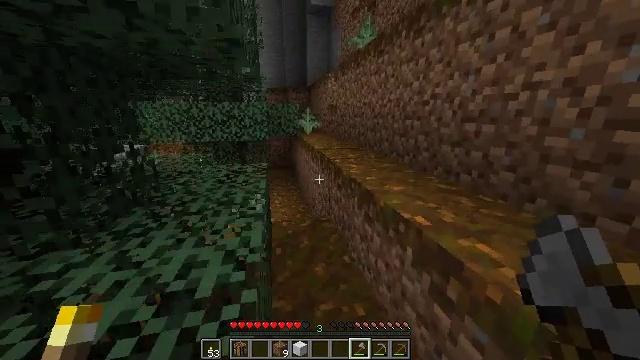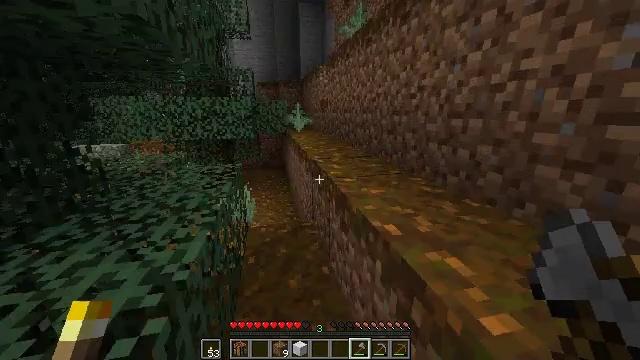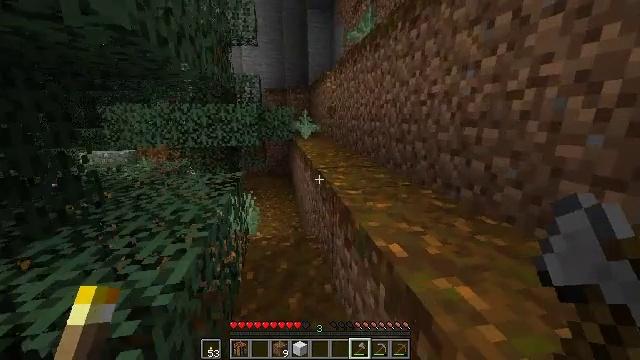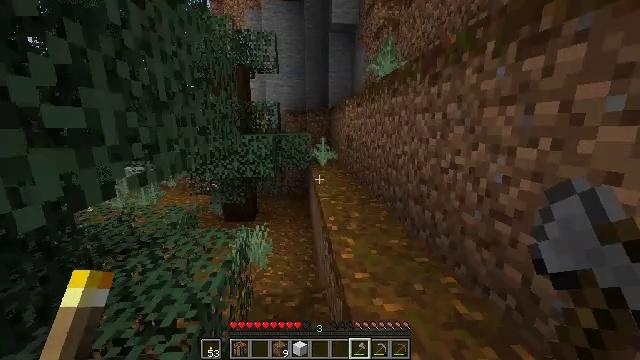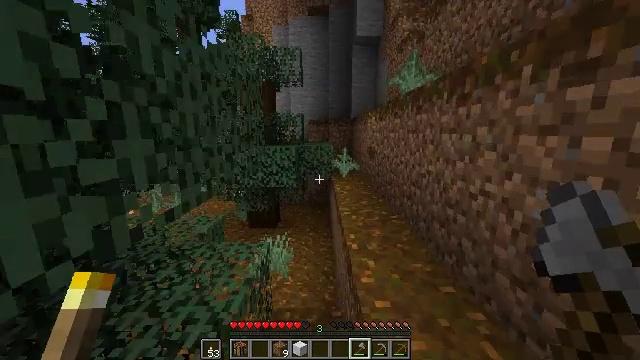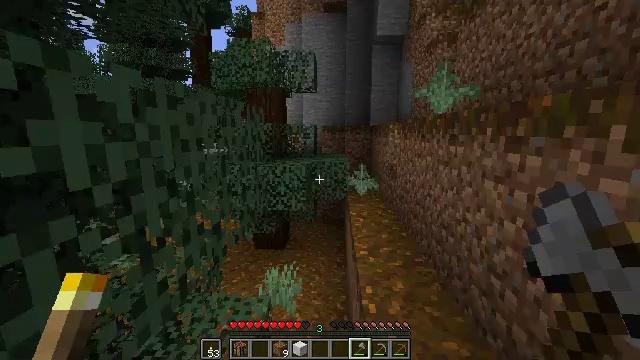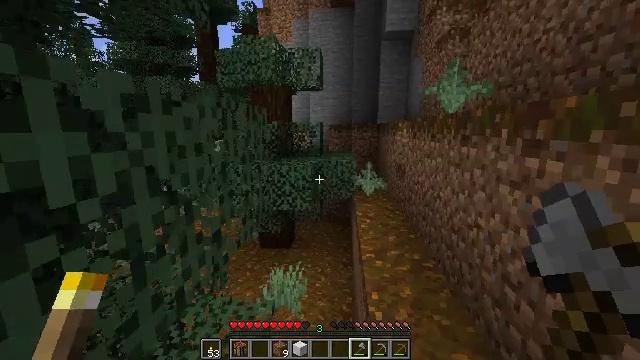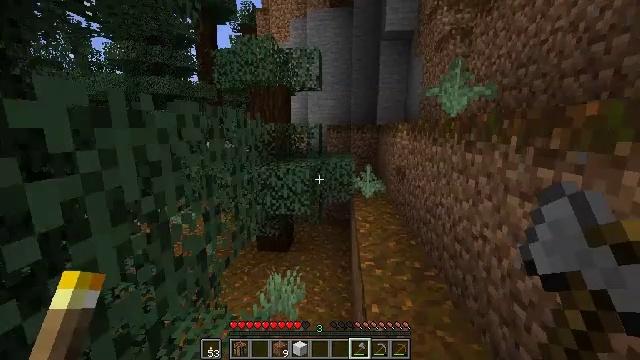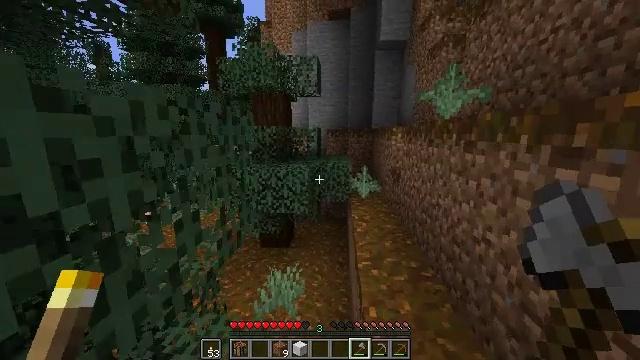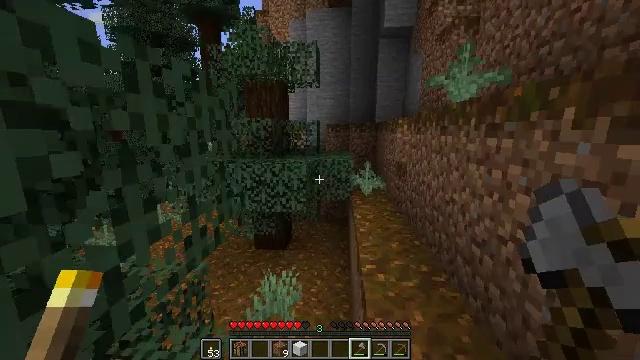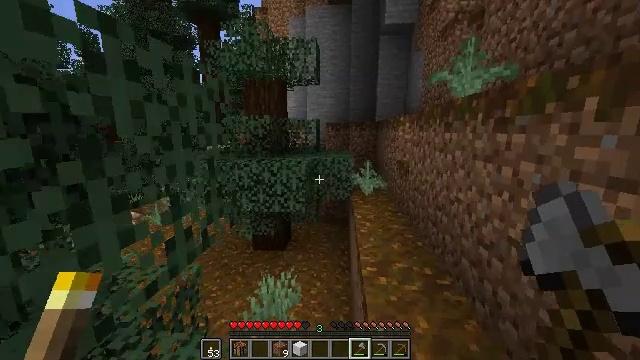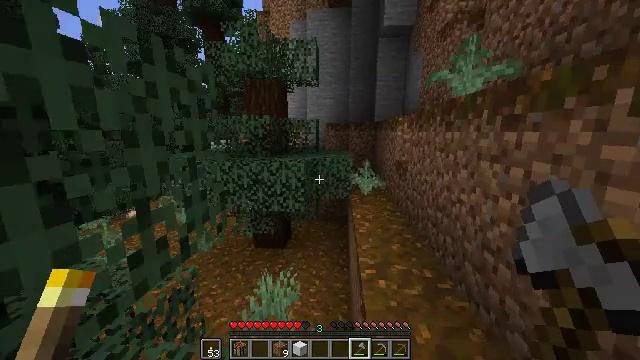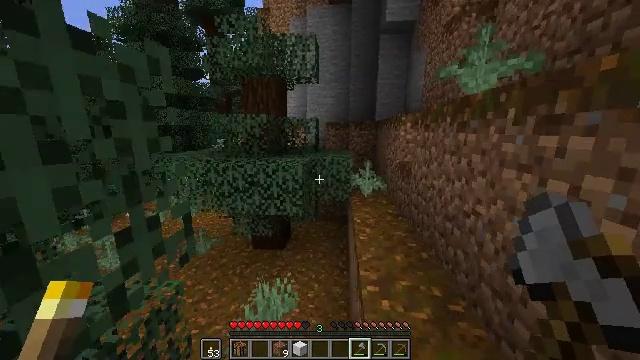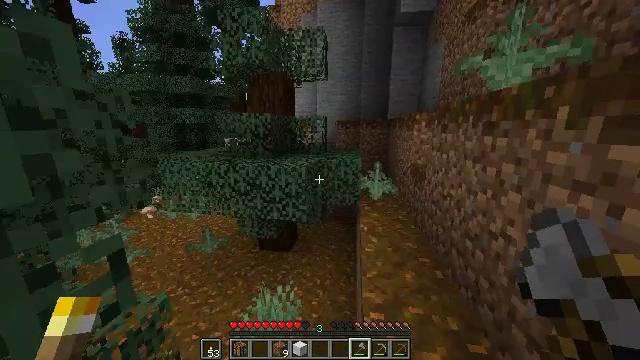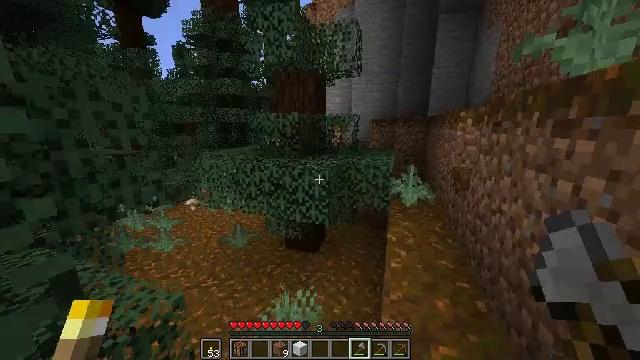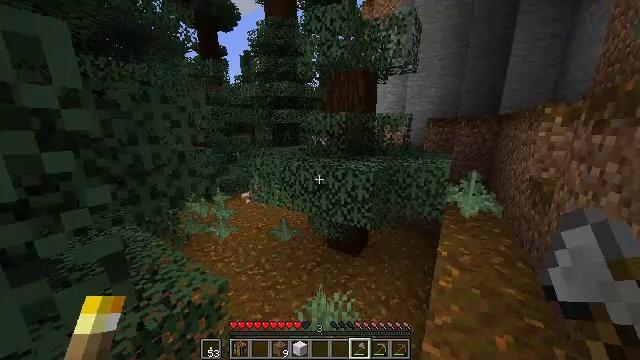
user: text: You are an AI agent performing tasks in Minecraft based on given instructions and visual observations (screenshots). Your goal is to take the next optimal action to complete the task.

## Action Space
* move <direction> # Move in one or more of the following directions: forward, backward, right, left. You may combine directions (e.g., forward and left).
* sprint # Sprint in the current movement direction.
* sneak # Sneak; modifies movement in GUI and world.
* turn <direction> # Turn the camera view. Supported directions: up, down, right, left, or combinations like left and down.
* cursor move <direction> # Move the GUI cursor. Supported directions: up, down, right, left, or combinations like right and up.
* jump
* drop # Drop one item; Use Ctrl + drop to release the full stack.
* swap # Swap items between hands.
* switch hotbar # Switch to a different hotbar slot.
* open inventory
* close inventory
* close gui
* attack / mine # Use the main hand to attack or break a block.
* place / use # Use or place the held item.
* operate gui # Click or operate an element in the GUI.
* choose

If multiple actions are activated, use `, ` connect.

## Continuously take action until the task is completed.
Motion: motion action
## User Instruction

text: Mine sand by the water.
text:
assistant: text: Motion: move forward and move right, sprint
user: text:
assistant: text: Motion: move forward and move right, sprint, turn left and up, jump
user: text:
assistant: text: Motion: move forward and move right, sprint, turn left and up, jump
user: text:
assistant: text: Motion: move forward and move right, sprint, turn left and up, jump
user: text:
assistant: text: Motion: move forward, sprint, turn left, jump
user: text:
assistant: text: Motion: move forward, sprint, turn left
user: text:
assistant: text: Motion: move forward, sprint
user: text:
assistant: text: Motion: move forward, sprint
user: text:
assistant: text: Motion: move forward, sprint
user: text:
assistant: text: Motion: move forward, sprint
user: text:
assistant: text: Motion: move forward, sprint
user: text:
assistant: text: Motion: move forward and move right, sprint
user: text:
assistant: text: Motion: move forward and move right, sprint, turn left
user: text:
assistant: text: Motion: move forward and move right, sprint, turn left
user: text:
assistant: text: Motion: move forward and move right, sprint, turn left
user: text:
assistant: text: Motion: move forward, sprint, turn left
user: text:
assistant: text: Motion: move forward, sprint, turn left and down
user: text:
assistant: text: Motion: move forward, sprint, turn left
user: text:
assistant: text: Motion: move forward, sprint
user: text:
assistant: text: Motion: move forward, sprint
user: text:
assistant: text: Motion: move forward, sprint, turn left
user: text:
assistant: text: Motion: move forward, sprint, turn left
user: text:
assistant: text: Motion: move forward, sprint, turn left
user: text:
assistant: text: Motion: move forward, sprint, turn left
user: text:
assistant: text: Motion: move forward, sprint, turn left and up
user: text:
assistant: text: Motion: move forward, sprint, turn left and up
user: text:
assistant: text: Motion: move forward, sprint, turn up
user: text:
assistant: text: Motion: move forward, sprint, turn up
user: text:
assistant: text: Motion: move forward, sprint, turn up
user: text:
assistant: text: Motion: move forward, sprint, turn up